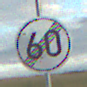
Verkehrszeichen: EndeGeschwindigkeit60
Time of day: SunriseSunset
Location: Outdoor (RoadRail)
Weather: PartlyCloudy
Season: NotSpecified
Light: Natural